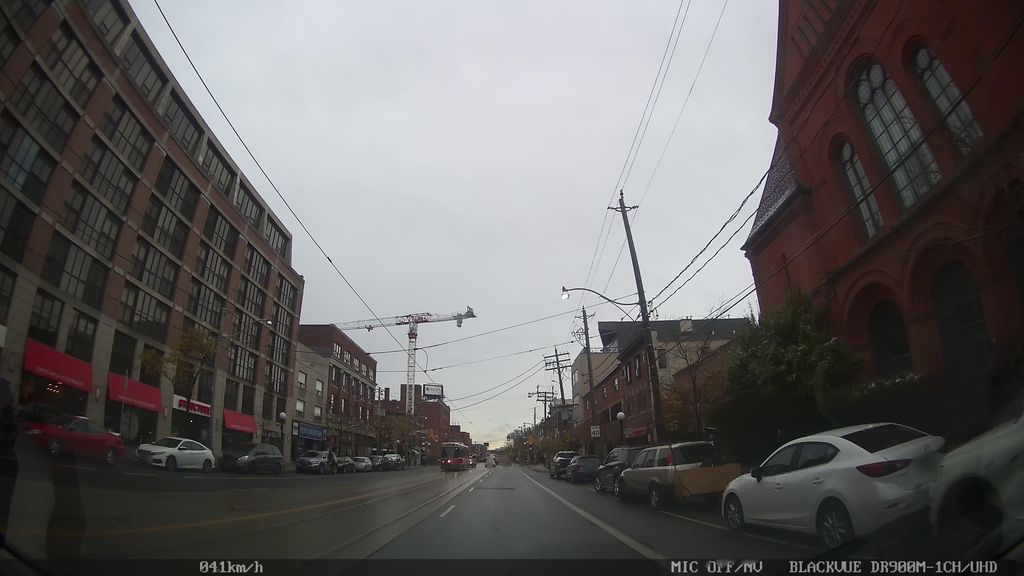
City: toronto